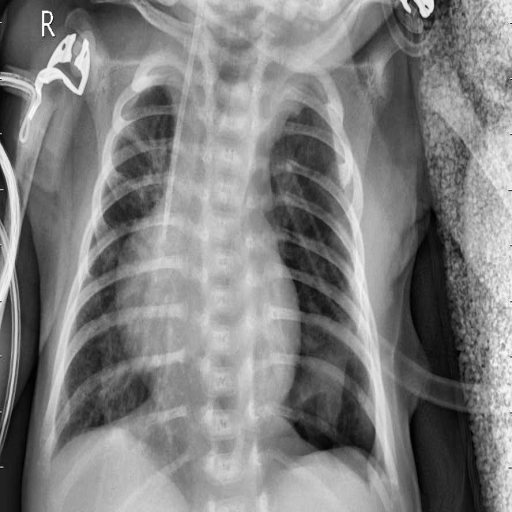
Finding: PNEUMONIA